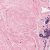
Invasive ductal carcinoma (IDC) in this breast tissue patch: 0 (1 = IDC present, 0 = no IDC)